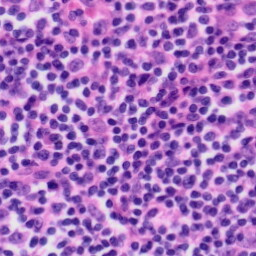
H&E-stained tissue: Tonsil